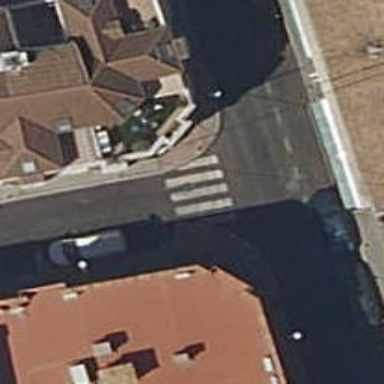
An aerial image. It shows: Marked crossing on the road.